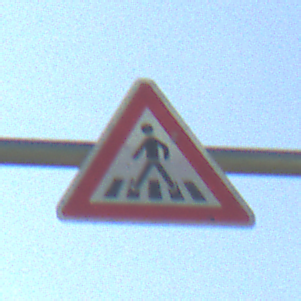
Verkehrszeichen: FussgaengerueberwegRechts
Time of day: Midday
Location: Outdoor (Nature)
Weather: Clear
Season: NotSpecified
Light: Natural